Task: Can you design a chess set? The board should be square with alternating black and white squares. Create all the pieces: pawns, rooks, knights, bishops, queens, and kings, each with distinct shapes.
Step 4102:
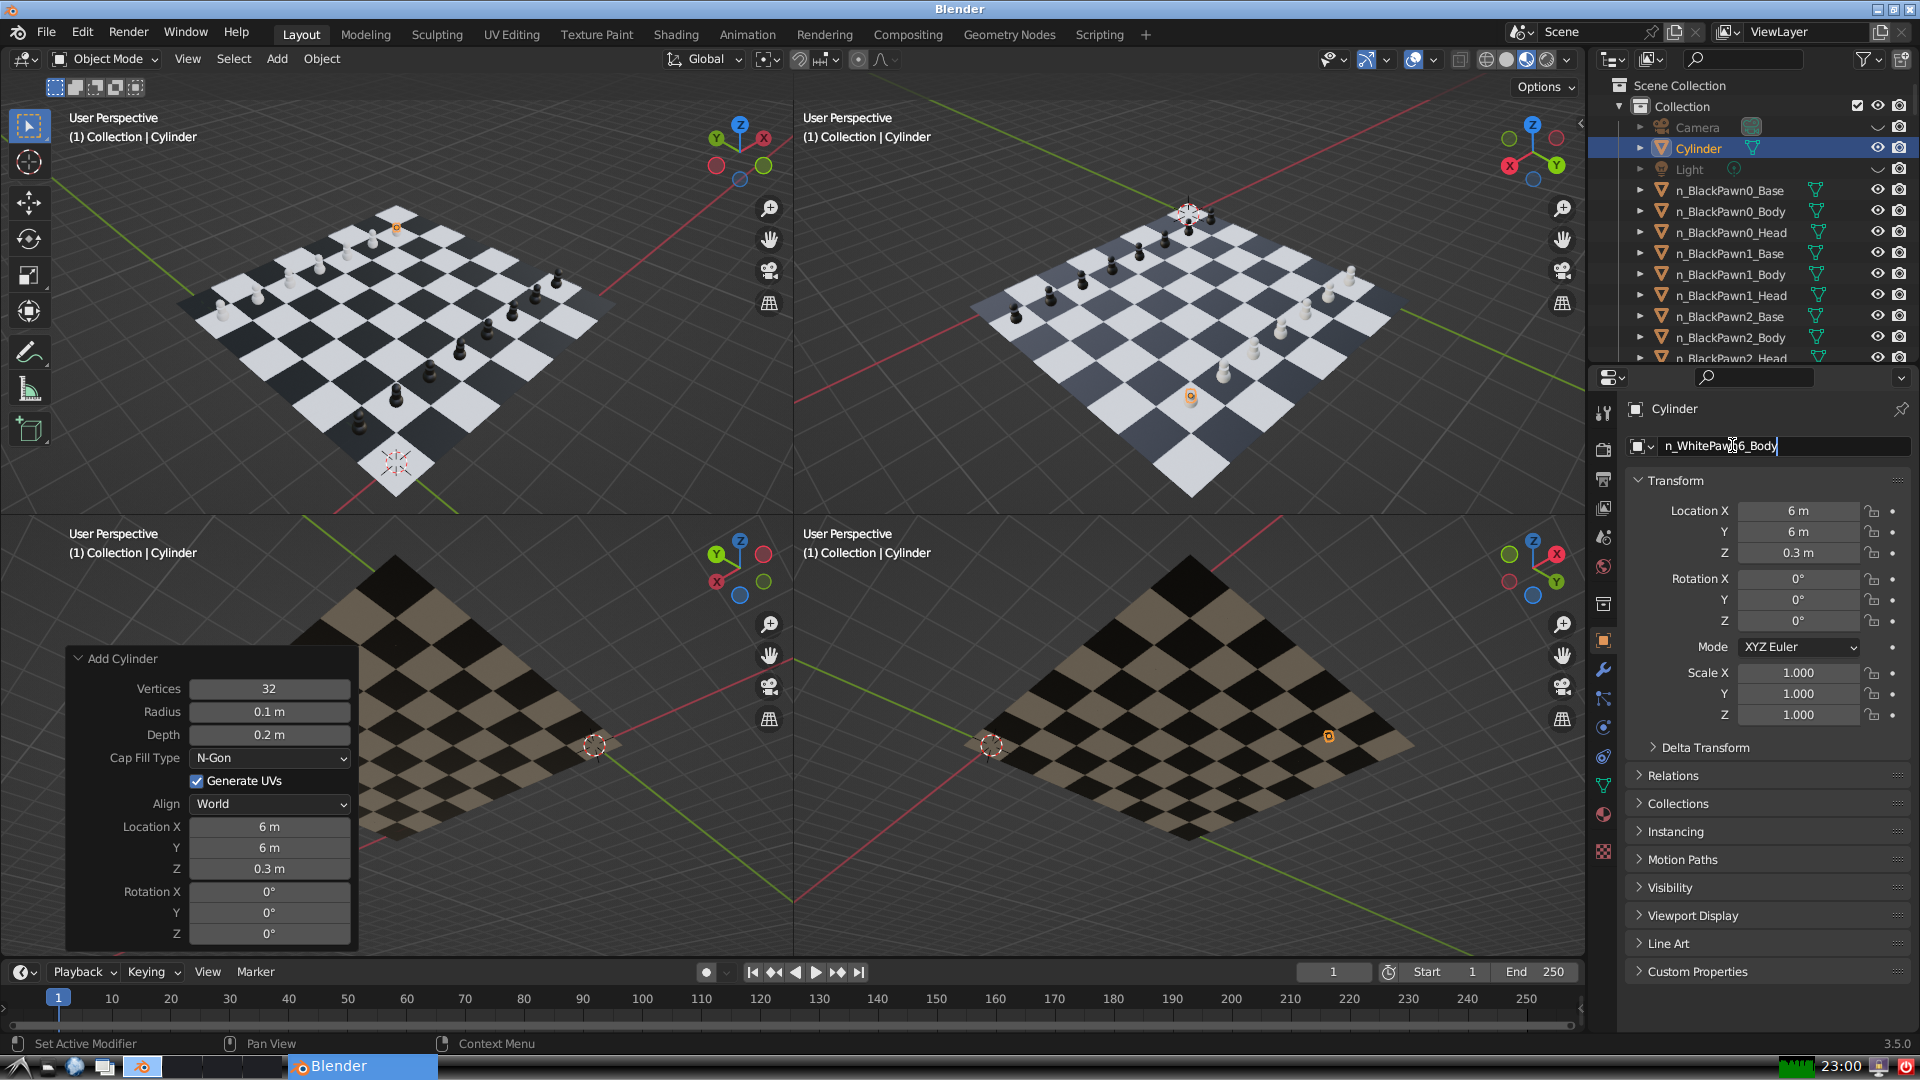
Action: {"key_press": ['Return']}